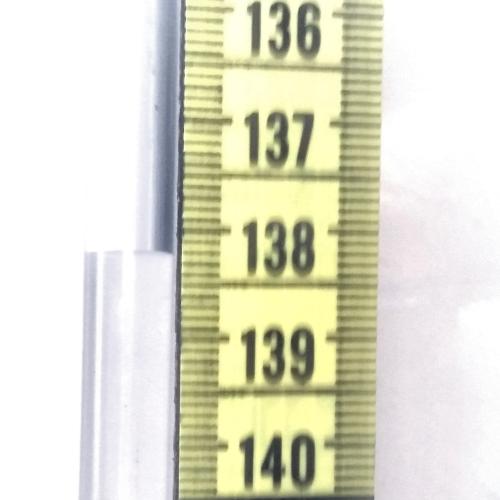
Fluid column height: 138.2 cm